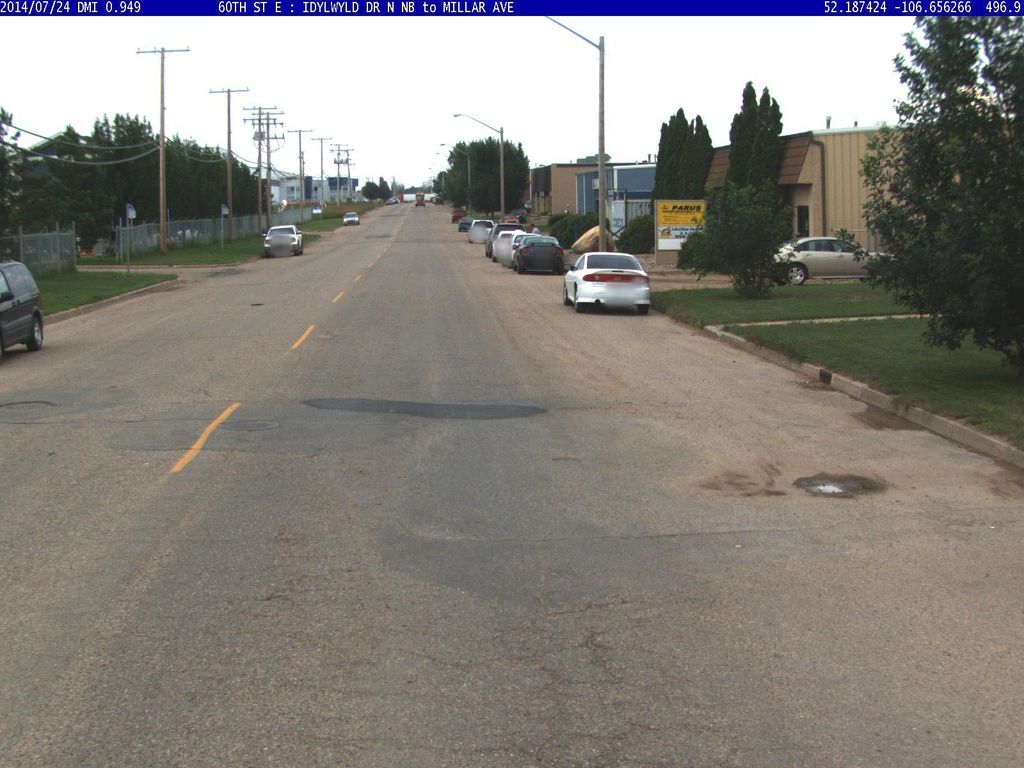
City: saskatoon